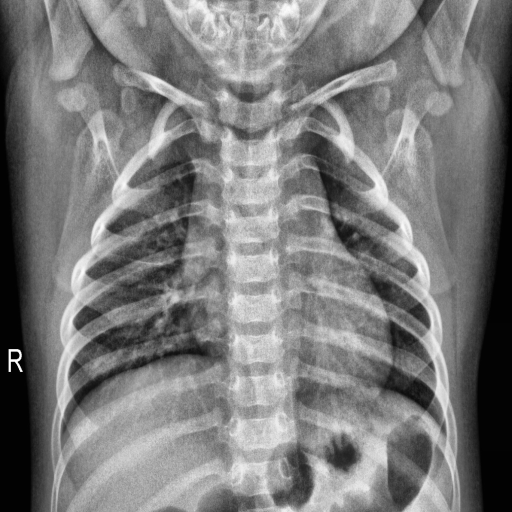
Finding: NORMAL